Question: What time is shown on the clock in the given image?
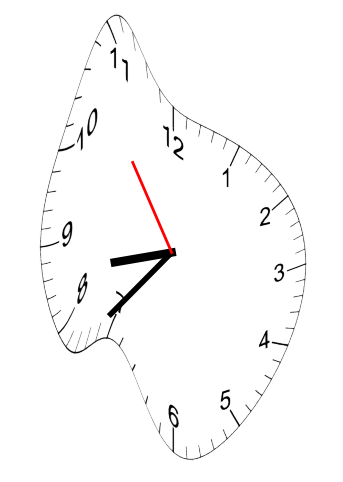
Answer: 08:36:54